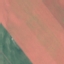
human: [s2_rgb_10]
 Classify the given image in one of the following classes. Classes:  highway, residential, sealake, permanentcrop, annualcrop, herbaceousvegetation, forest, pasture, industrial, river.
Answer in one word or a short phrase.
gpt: AnnualCrop